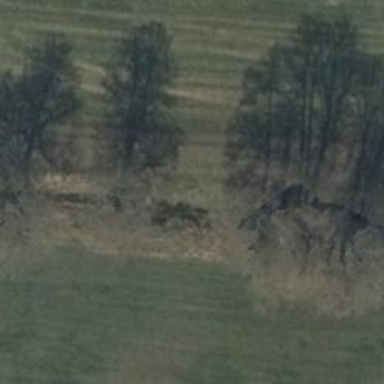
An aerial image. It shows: Row of deciduous broadleaved trees.